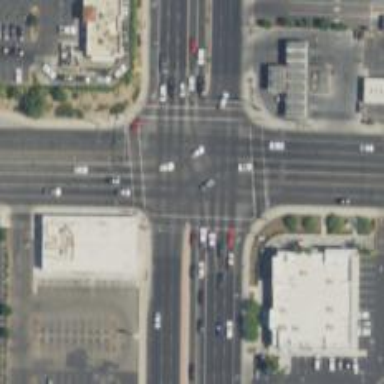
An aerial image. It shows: Crossing with marked lines on the road.